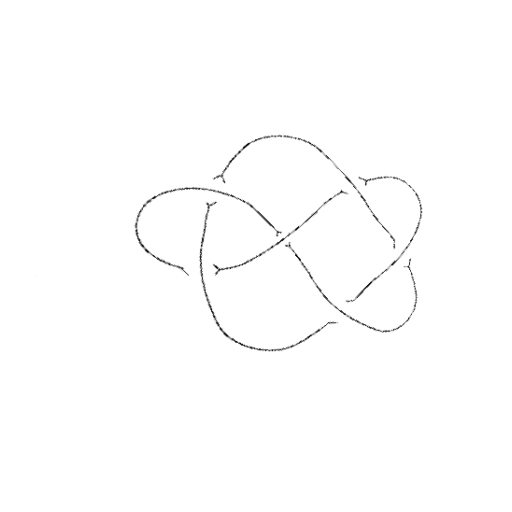
Crossing number: 6